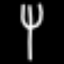
Label: fork